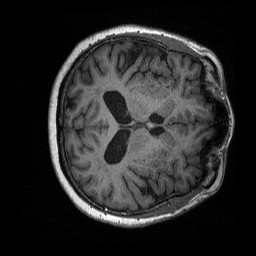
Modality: T1w
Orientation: axial
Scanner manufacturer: siemens
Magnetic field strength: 3 T
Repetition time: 2.3 s
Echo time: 0.00226 s